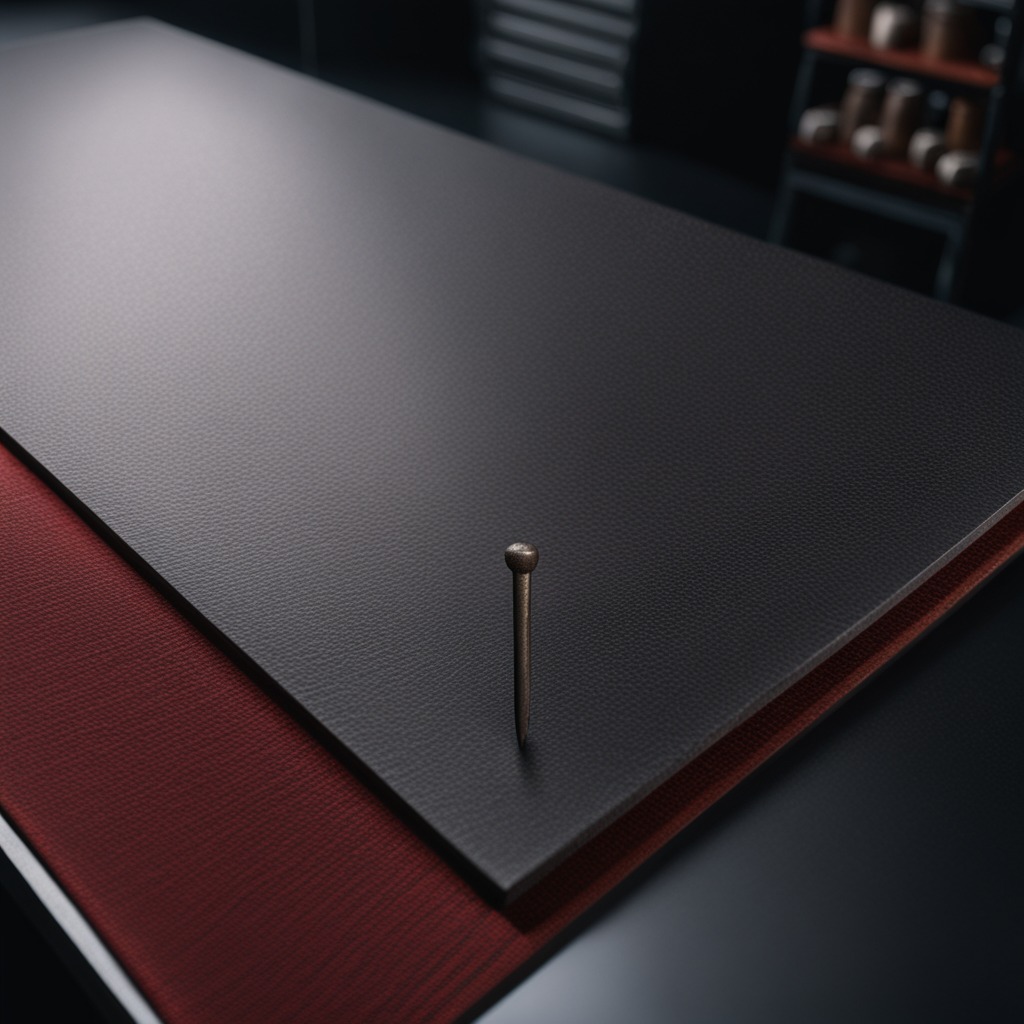
An iron nail lies on a clean granite tabletop covered with a red rubber mat inside a workshop at night dim ambient light soft shadows worn but beneath the mat